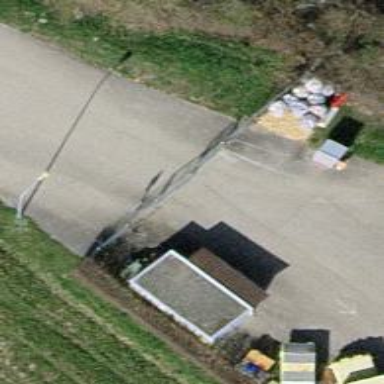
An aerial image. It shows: Gate.